Interaction volume radius: 10 \u00c5
Interaction volume height: 10 \u00c5
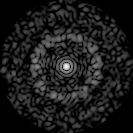
Disorder parameter: 0.8519